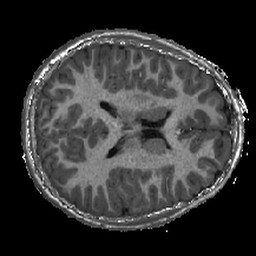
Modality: T1w
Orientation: axial
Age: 11
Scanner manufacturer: siemens
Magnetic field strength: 3 T
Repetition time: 2.4 s
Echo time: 0.00224 s